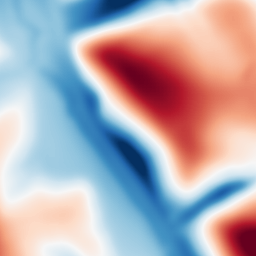
Category: multiscale
Decomposition family: dog
Decomposition parameters: sigma_low: 5
sigma_high: 50
Upsampling method: sinc_hamming
Upsampling parameters: scale: 2
kernel_size: 8
Upsampling scale: 2